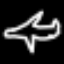
Label: airplane